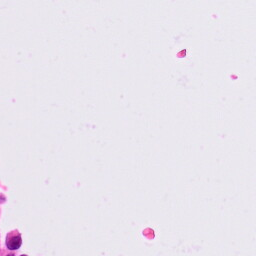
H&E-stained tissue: Lung